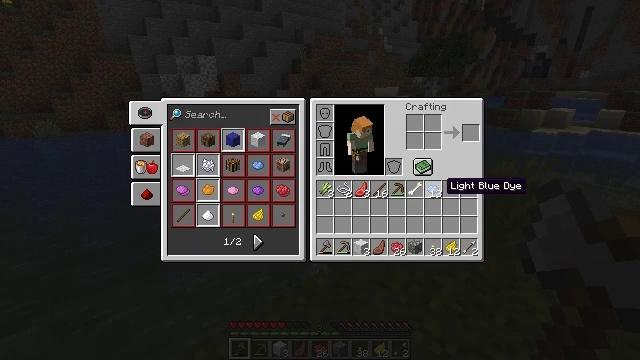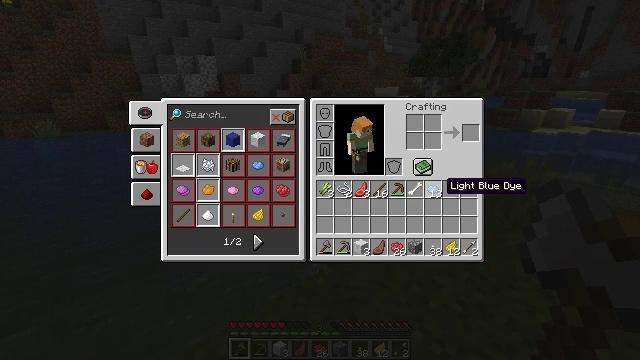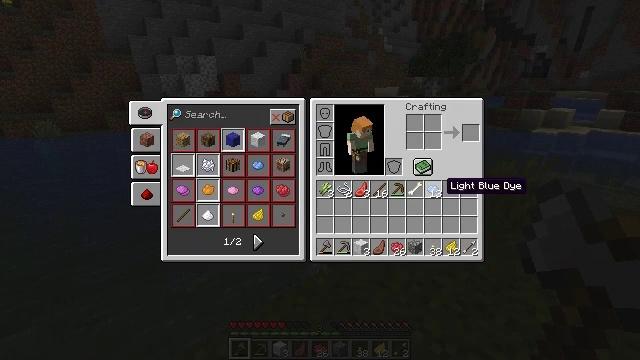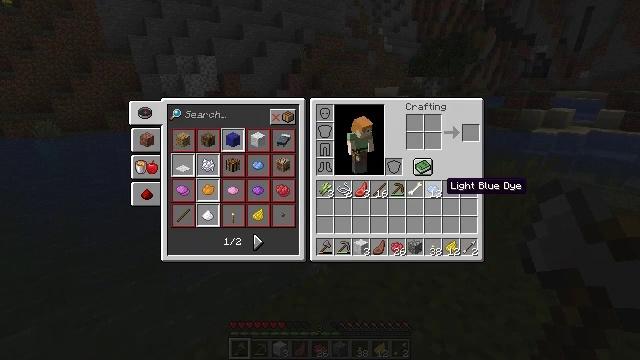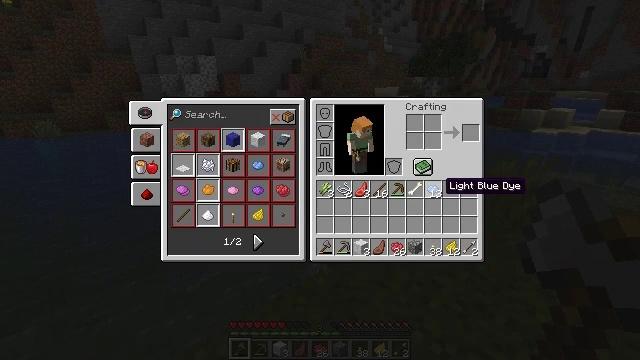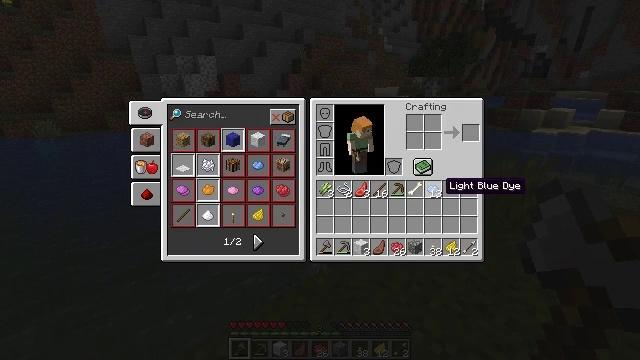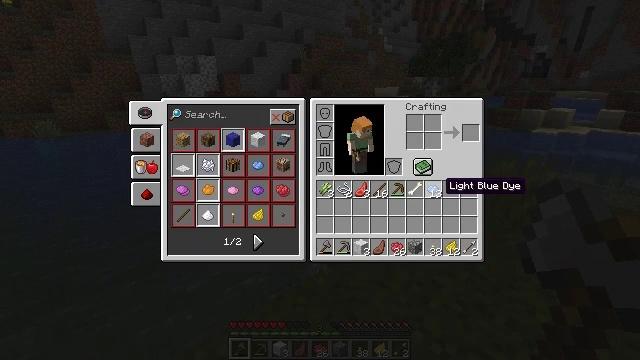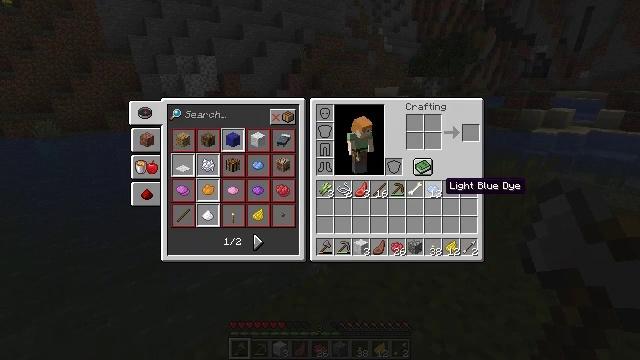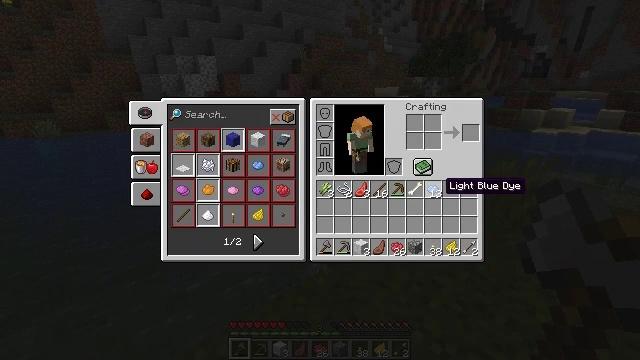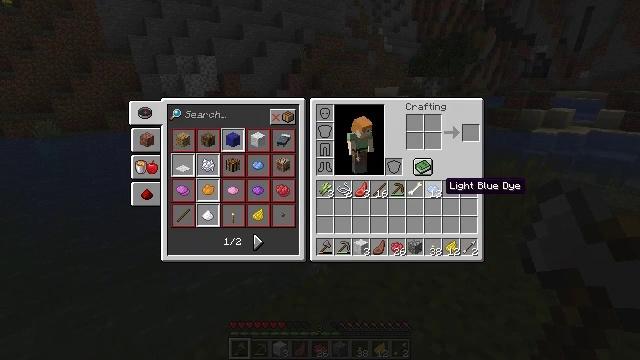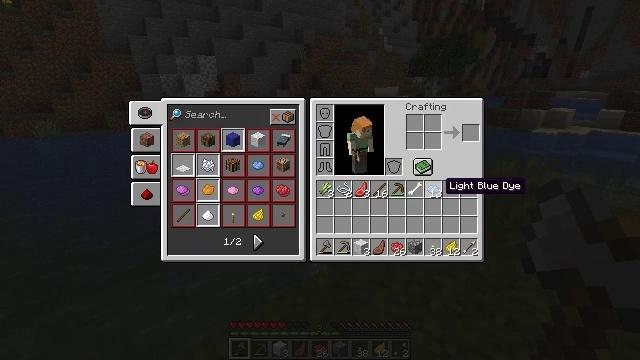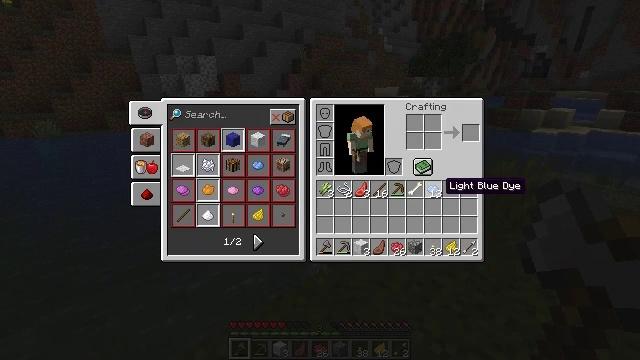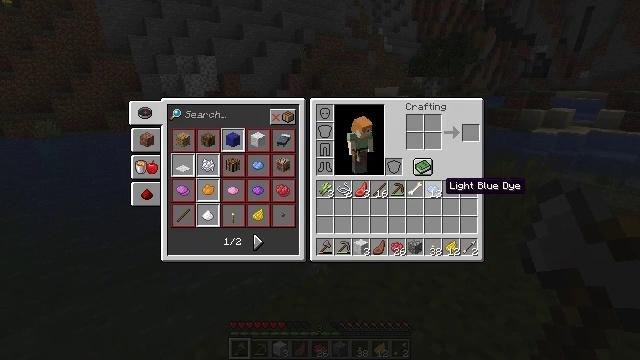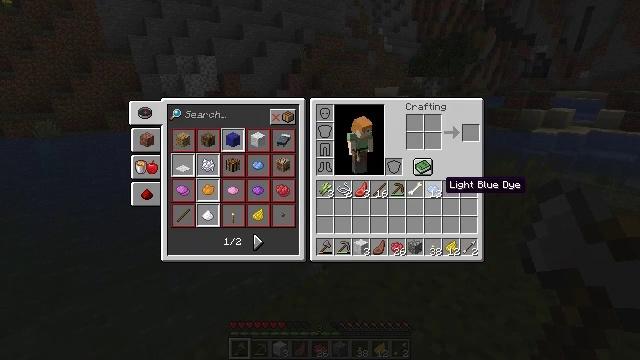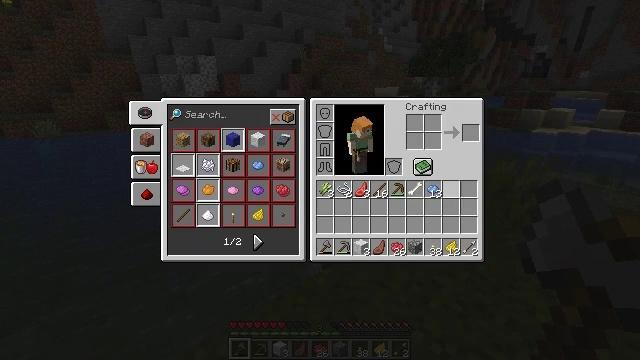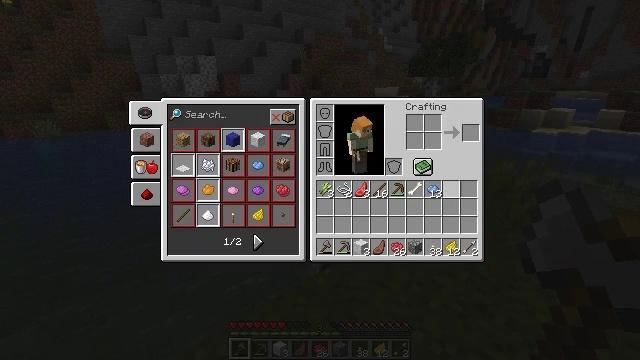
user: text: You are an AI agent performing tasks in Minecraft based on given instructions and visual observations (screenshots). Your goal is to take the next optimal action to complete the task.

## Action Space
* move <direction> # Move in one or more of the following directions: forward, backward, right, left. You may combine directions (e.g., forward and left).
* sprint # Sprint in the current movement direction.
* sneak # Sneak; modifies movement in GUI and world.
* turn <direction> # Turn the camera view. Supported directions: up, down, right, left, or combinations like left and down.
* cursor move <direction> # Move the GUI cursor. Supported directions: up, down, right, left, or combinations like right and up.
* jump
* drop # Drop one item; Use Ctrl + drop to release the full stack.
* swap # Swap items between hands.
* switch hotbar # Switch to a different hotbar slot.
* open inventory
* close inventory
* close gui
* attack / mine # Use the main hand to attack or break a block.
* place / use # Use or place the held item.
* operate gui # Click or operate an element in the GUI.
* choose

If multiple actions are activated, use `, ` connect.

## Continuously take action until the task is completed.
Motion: motion action
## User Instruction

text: Retrieve the torch.
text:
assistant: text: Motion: no_op
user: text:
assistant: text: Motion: no_op
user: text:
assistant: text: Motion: no_op
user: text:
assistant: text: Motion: no_op
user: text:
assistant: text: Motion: no_op
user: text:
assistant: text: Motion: no_op
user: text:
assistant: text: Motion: no_op
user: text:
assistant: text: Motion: no_op
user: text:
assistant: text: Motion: no_op
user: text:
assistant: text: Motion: no_op
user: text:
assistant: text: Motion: no_op
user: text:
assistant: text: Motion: no_op
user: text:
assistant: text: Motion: no_op
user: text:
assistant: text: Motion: cursor move right
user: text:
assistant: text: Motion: no_op
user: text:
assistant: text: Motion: no_op
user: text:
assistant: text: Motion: no_op
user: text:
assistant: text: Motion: cursor move right and down
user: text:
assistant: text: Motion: cursor move down
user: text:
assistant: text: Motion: cursor move down
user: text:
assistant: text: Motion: no_op
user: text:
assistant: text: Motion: no_op
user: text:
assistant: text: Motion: cursor move left and up
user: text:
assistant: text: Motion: cursor move left and up
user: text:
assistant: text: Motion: cursor move left
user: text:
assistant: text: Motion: cursor move left
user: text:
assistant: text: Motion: no_op
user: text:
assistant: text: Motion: no_op
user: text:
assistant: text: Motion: no_op
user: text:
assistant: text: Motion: no_op